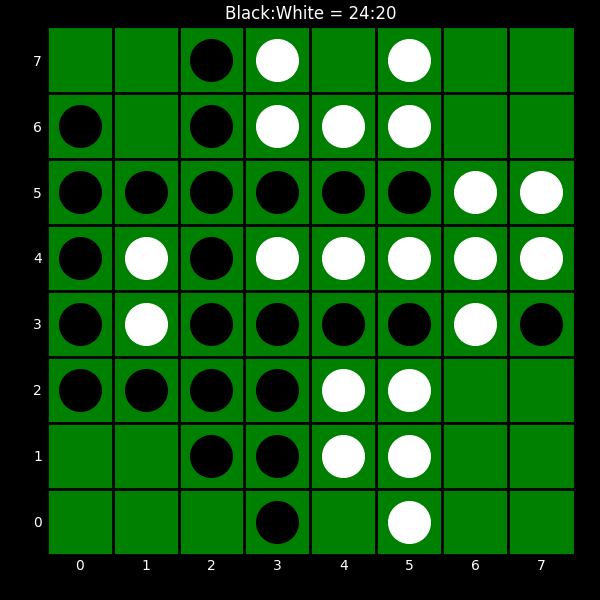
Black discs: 24
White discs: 20